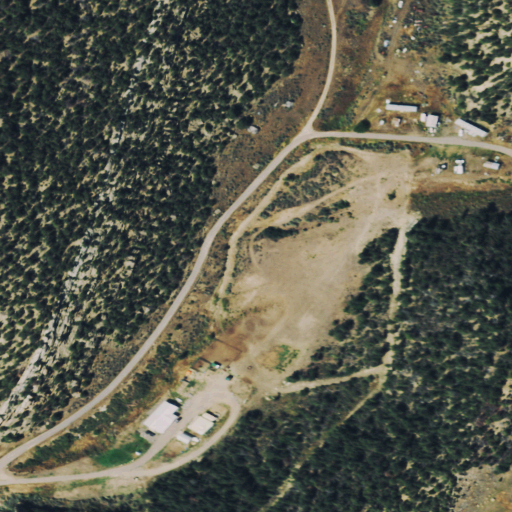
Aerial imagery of valley in Colorado named West Fork Lion Canyon containing evergreen forest, shrub, open development, and low intensity development